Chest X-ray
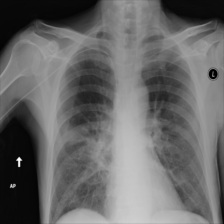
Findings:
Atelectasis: negative
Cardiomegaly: negative
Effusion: negative
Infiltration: negative
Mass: negative
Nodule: negative
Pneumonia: negative
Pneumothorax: negative
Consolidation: negative
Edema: positive
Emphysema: negative
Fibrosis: negative
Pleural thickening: negative
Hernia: negative